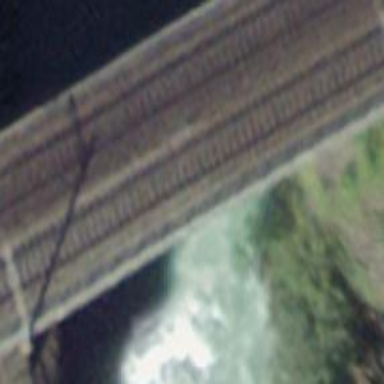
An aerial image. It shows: Railway bridge with electrified contact line. There is one track on the bridge.